Question: I have a linq which returns values as shown below

I tried the below code to sum the associate points for team,
I wanted to get sum of associate points and team id
'''
var result = from p in orderForBooks
group p by p.iTeamId into g
select new
{
points = g.Sum(x => x.Associate_Points),
teamid=g.Select(x=>x.iTeamId)
};
'''
Its summing the associate points but the team id is not fetched
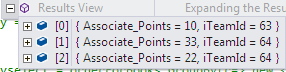
Answer: Since you're grouping by 'iTeamId', you can simply get 'iTeamId' for each group from group's 'Key' :
'''
var result = from p in orderForBooks
group p by p.iTeamId into g
select new
{
points = g.Sum(x => x.Associate_Points),
teamid = g.Key
};
'''